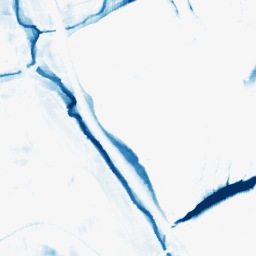
Category: morphological
Decomposition family: morphological_square
Decomposition parameters: operation: closing
size: 20
Upsampling method: bicubic_16x
Upsampling parameters: scale: 16
Upsampling scale: 16